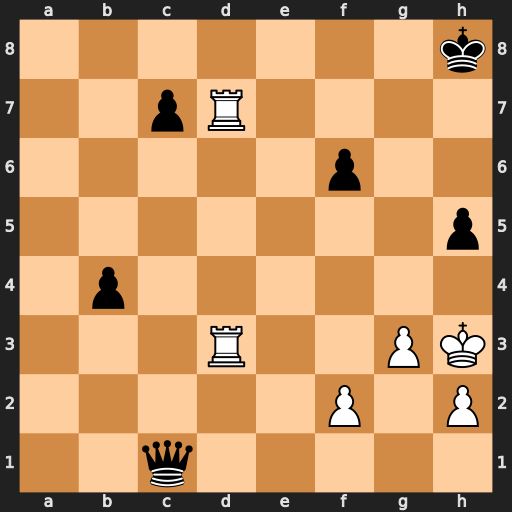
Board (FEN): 7k/2pR4/5p2/7p/1p6/3R2PK/5P1P/2q5
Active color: w
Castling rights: -
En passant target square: -
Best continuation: Re3 Qf1+ Kh4 Qc4+ f4